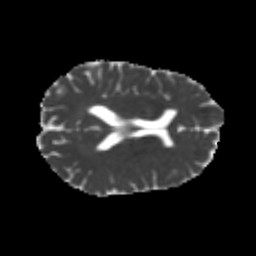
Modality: MD
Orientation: axial
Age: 23
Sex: male
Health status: healthy
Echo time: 0.074 s